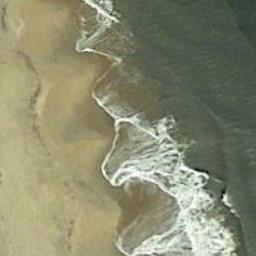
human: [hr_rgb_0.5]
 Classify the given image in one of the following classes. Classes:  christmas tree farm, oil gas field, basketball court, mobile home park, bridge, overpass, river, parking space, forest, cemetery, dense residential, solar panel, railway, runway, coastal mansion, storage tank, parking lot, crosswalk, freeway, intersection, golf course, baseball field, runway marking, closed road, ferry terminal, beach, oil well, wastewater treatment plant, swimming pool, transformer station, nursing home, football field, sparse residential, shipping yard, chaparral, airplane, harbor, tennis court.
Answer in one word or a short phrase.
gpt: beach